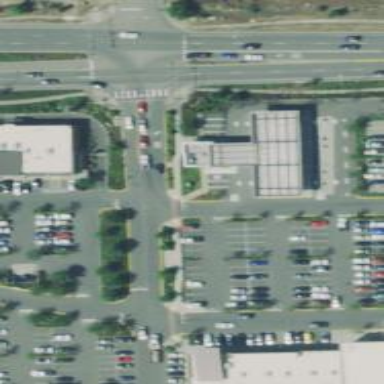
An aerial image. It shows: Convenience shop.